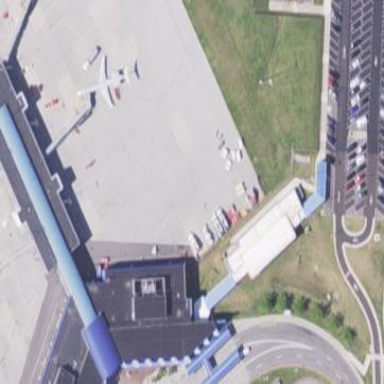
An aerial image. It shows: Airport terminal building.